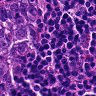
Metastatic tissue present: yes